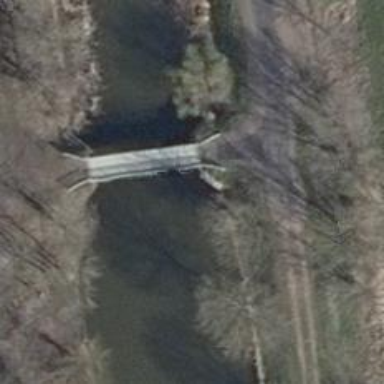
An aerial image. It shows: Bridge over cycleway.